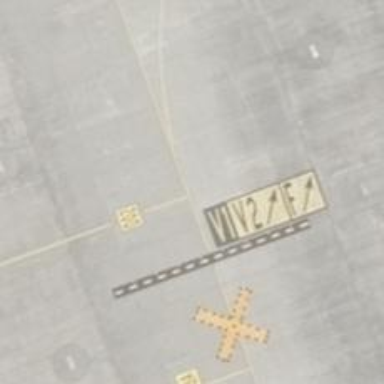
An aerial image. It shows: Taxiway at the airport with concrete surface.